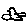
Label: bird